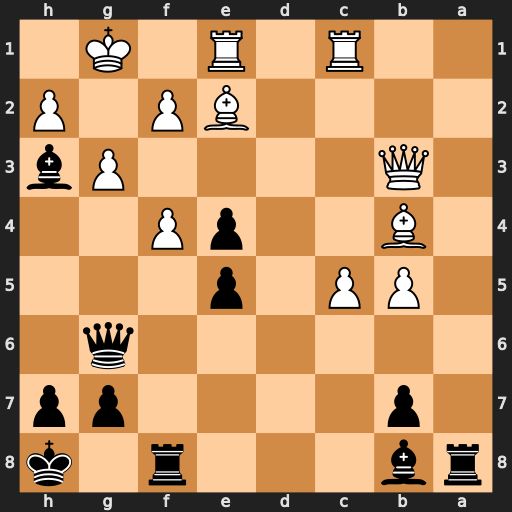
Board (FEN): rb3r1k/1p4pp/6q1/1PP1p3/1B2pP2/1Q4Pb/4BP1P/2R1R1K1
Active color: b
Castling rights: -
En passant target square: -
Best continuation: exf4 c6 e3